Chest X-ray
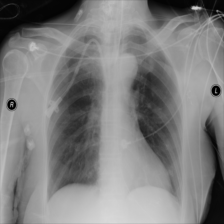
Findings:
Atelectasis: negative
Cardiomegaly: negative
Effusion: negative
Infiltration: negative
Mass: negative
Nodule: negative
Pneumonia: negative
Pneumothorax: negative
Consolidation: negative
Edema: negative
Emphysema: negative
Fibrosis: negative
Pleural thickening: negative
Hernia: negative